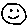
Label: smiley face